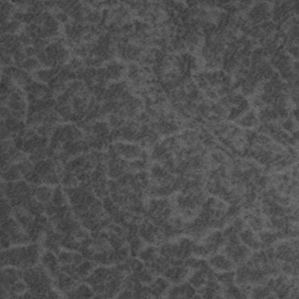
Label: frost